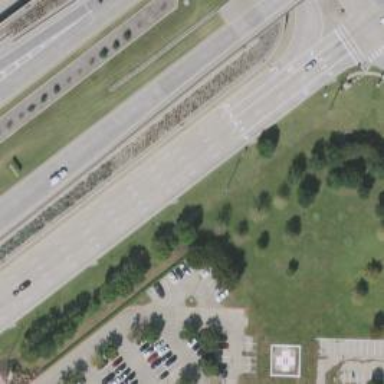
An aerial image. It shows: Secondary road with frontage road.